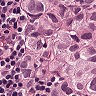
Metastatic tissue present: yes